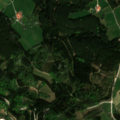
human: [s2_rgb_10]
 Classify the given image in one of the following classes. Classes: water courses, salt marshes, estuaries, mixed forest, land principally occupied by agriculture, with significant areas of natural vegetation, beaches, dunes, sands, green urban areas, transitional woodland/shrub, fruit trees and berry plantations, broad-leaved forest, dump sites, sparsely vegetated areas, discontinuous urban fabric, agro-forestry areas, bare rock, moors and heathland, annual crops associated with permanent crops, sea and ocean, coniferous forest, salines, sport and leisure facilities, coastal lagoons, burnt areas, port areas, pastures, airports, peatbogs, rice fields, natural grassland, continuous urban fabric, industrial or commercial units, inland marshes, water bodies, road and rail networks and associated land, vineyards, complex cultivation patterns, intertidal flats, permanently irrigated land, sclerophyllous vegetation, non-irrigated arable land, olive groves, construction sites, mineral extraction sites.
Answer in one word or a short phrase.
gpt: non-irrigated arable land, pastures, complex cultivation patterns, coniferous forest, mixed forest